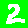
Digit: 2